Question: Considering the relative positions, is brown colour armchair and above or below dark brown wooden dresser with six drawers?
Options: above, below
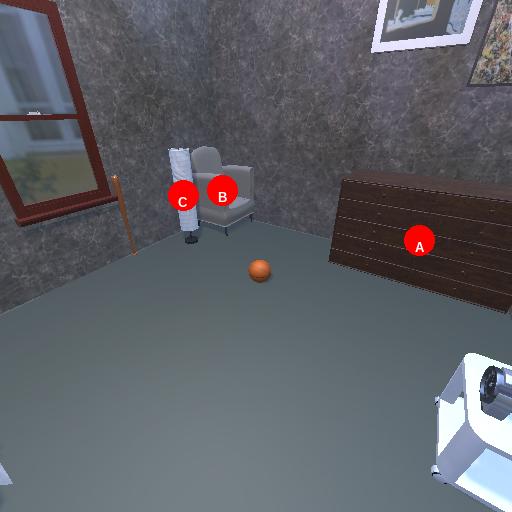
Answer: above